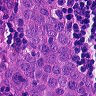
Metastatic tissue present: yes